Current action and preconditions to check: path_clear

Your task: For each precondition in the list above, predict whether it will hold at this action.

Consider the current scene as observed from the mobile robot's camera, and analyze the predicted future states of all dynamic agents (e.g., people, animals, vehicles, or any moving entities) within the NEXT SECOND.

IMPORTANT: Only answer "very likely" if you are absolutely certain—based on strong, clear evidence—that a dynamic agent will violate the precondition in the predicted future state. Do NOT answer "very likely" for unlikely, ambiguous, or low-probability risks.

Ask yourself for each precondition: Is there a high probability, with clear and convincing evidence, that the predicted future states of any dynamic agent will interfere with the predicted future state of the currently executing action within the NEXT SECOND, causing that precondition to fail?

Assess the risk level based on these predictions. Use "likely" or "very likely" if motions create a clear risk of interference.

Use "neutral" or "improbable" if agents are nearby but their predicted paths are clearly diverging or non-conflicting.

Failure Risk Categories: "very improbable", "improbable", "neutral", "likely", "very likely"

Answer Format: Output ONLY the probability_of_failure value from these categories: "very improbable", "improbable", "neutral", "likely", "very likely"

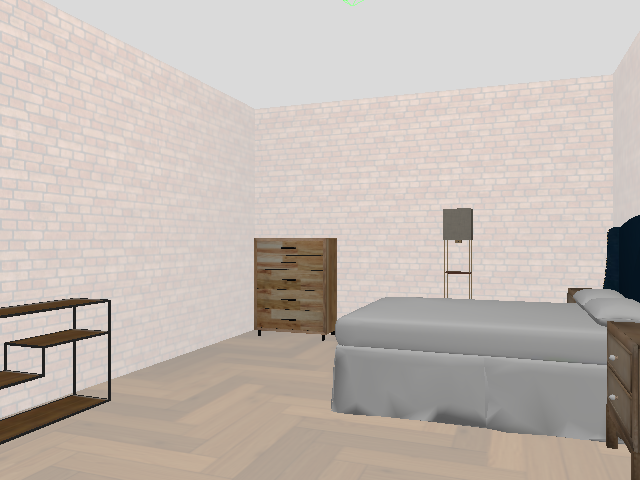

Answer: very improbable